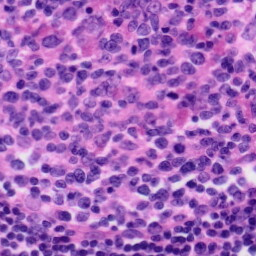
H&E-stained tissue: Tonsil